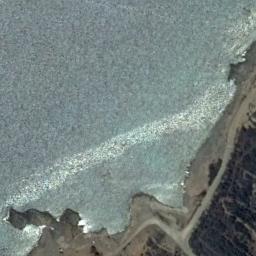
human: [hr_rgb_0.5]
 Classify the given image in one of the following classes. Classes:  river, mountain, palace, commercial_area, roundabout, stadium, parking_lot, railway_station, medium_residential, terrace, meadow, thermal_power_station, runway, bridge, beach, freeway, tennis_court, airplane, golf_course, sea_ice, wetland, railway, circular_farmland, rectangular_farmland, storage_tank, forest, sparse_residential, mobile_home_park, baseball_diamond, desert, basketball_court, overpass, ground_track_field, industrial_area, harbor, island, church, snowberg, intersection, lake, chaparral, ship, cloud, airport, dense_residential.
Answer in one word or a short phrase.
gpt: beach